Interaction volume radius: 5 \u00c5
Interaction volume height: 20 \u00c5
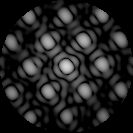
Disorder parameter: 0.1625